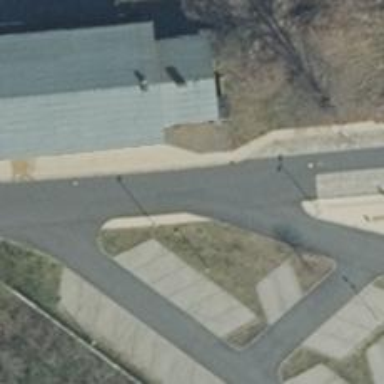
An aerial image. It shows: Smooth asphalt road in residential area.